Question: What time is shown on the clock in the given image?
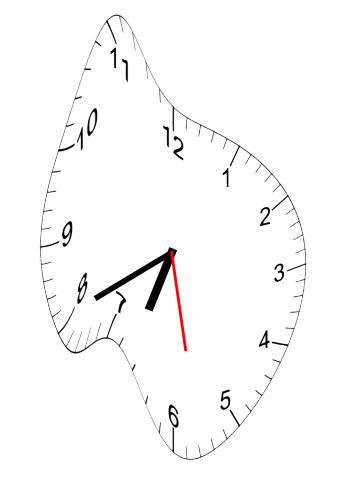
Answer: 06:40:28